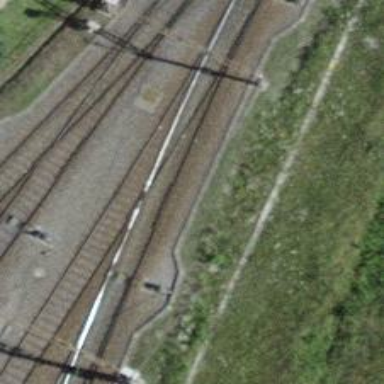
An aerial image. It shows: Railway yard in service.